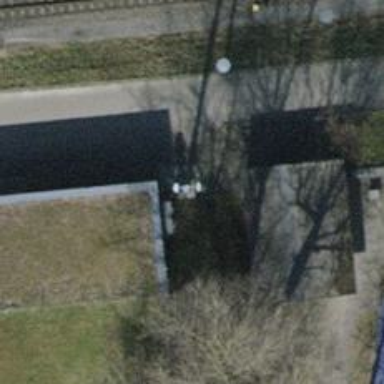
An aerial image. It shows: Mast structure.